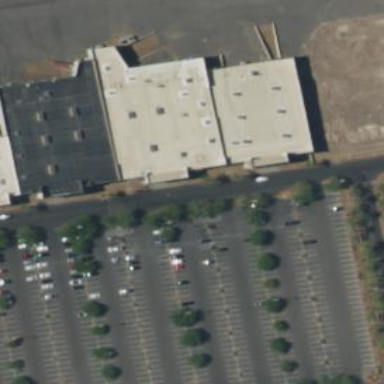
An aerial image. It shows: Building.